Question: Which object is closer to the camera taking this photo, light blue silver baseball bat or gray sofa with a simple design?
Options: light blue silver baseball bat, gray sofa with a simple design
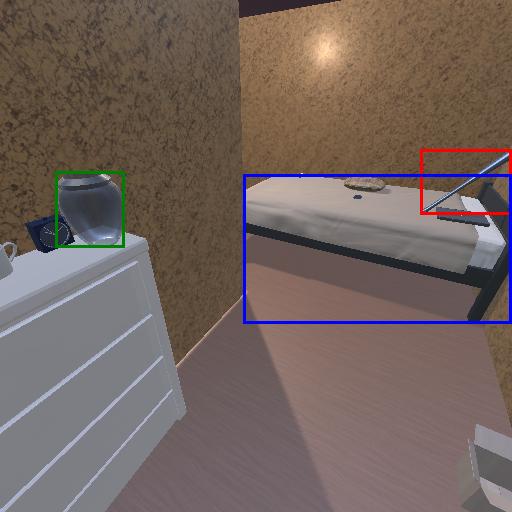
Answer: light blue silver baseball bat